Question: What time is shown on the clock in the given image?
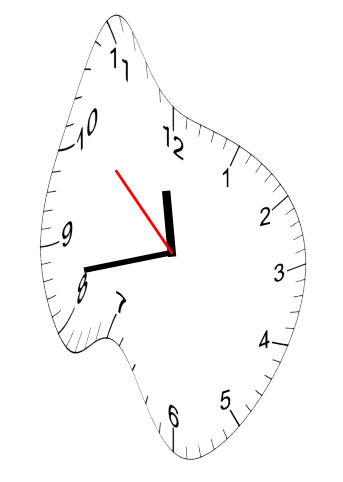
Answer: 11:42:52